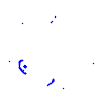
Particle: proton